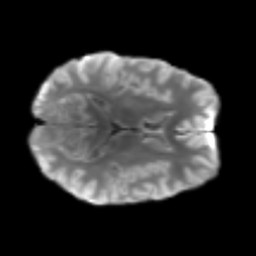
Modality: T2w
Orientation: axial
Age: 24
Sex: male
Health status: healthy
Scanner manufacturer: siemens
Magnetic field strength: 3 T
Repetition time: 3.6 s
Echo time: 0.092 s